Field crop: maize
Growth stage: 1
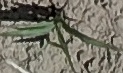
Species: sorghum